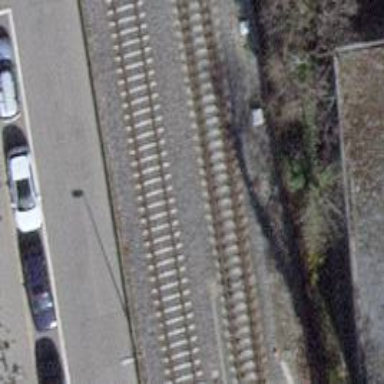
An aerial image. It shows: Railway switch.